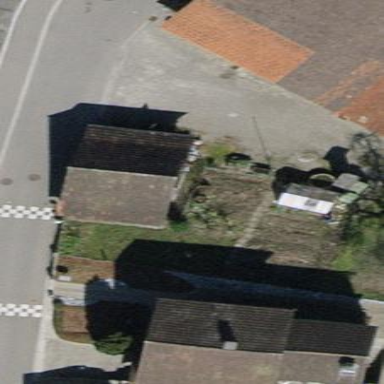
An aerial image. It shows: Gabled shed with the roof oriented across.